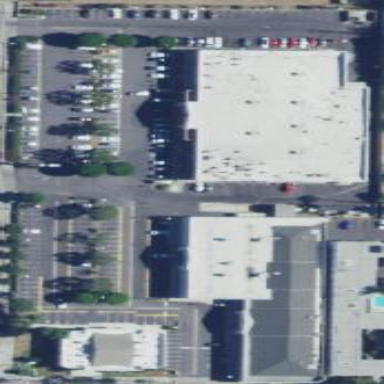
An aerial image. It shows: Commercial area.